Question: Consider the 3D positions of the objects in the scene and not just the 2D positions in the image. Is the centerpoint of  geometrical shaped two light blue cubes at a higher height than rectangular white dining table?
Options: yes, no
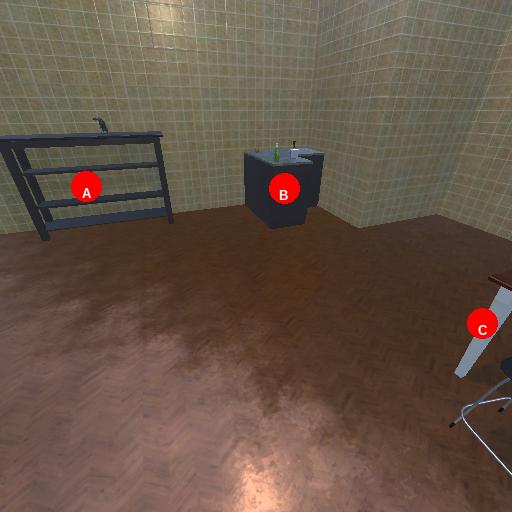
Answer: yes